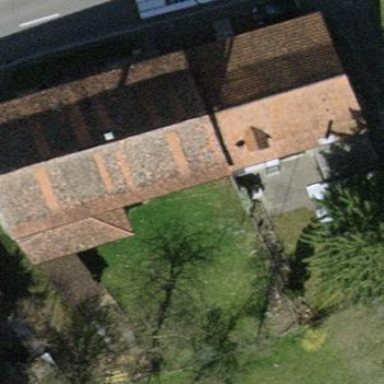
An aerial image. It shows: House with gabled roof that runs across the building.